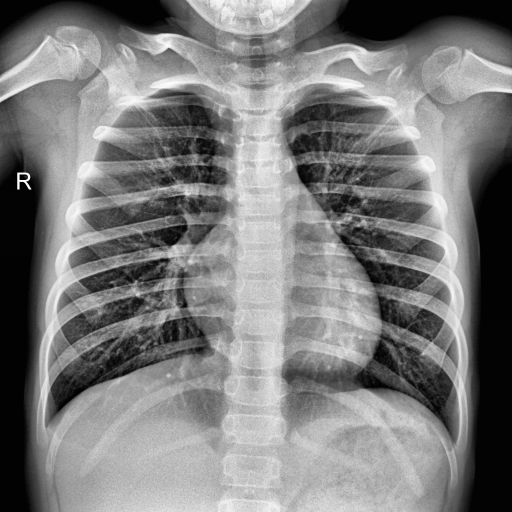
Finding: NORMAL